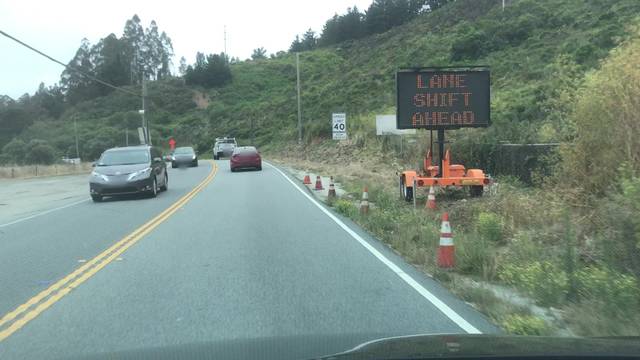
Region: United States
Coordinates: 37.476, -122.418